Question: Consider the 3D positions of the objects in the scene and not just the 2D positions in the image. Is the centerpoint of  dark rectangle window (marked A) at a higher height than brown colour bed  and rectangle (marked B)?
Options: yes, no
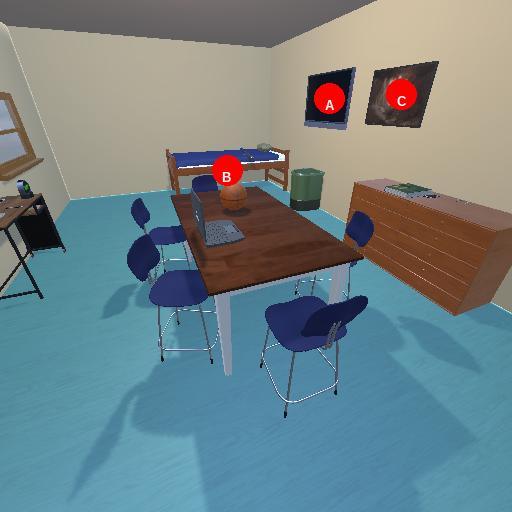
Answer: yes